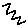
Label: zigzag